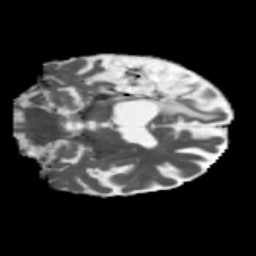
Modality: MD
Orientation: coronal
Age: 68
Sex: male
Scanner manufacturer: siemens
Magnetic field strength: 3 T
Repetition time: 5.47 s
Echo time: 0.0854 s